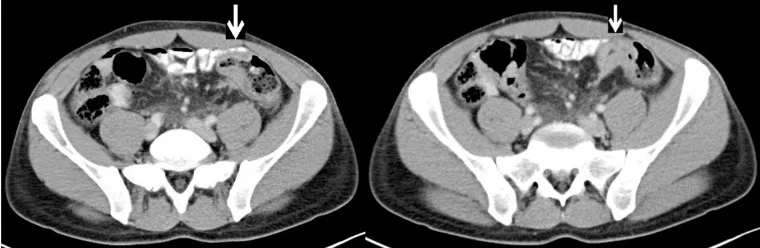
Abdominal CT revealed stenosis at the transition of the descending to sigmoid colon.
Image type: radiology (ct)